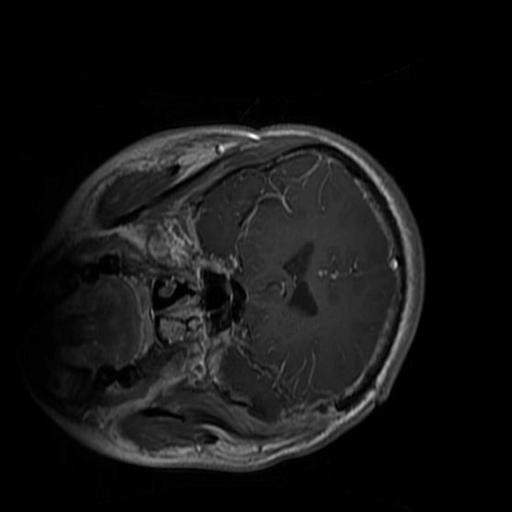
Label: brain_glioma